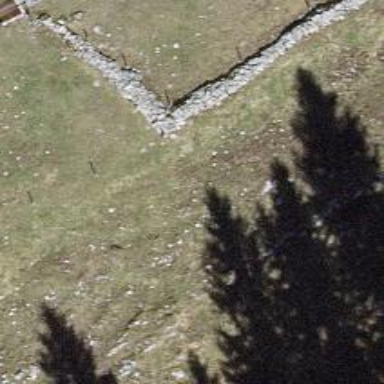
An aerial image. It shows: Wall barrier.